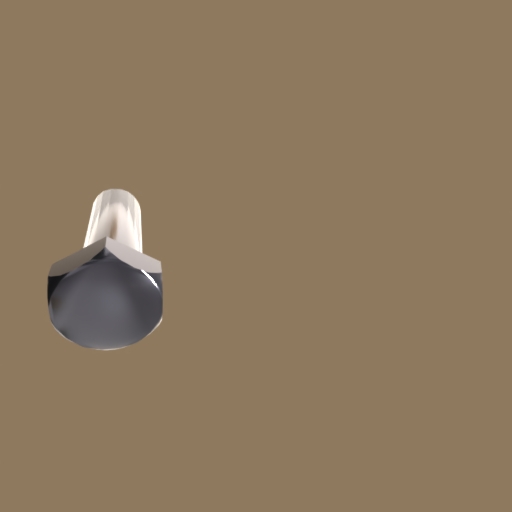
Label: bolt